Field crop: maize
Growth stage: 2
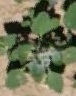
Species: chenopodium